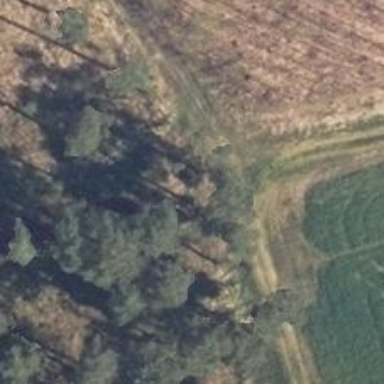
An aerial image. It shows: Hunting stand.